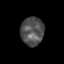
Tissue: lung
Cell type: T cells
Senescence score: 0.2071
Nuclear area (px): 649
Mean DAPI intensity: 81.308